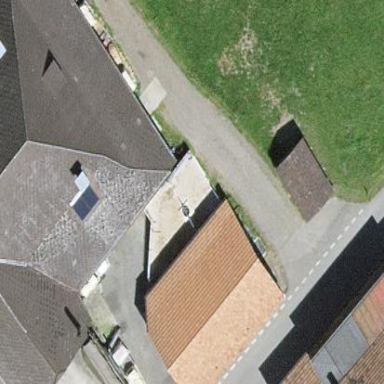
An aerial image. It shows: Farm auxiliary building.